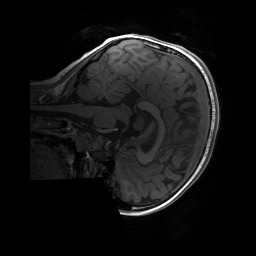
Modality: T1w
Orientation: sagittal
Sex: female
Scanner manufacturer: siemens
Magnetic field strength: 3 T
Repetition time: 1.9 s
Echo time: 0.00243 s